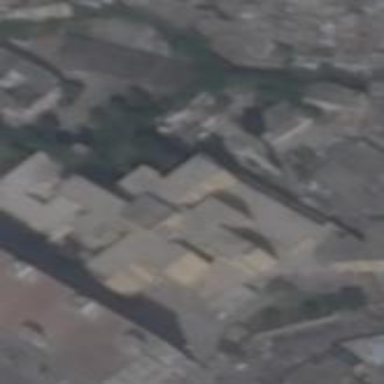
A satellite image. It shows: Hospital.